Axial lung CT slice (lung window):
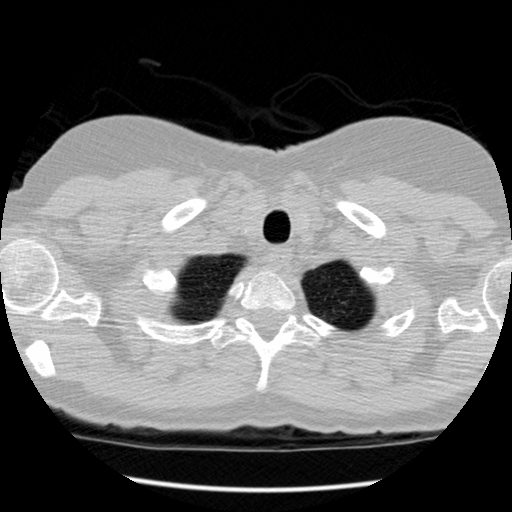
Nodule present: no